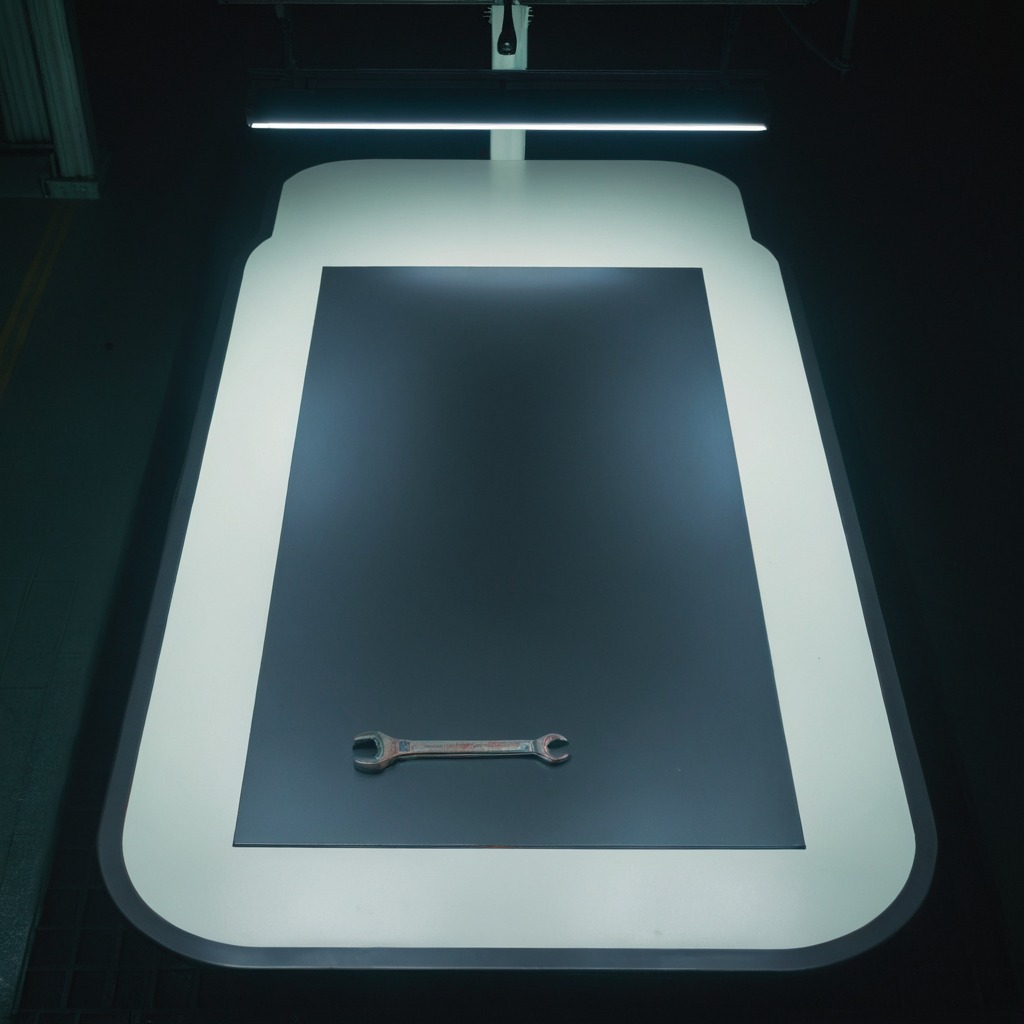
An wrench is lying on the clean empty table in a railway signal maintenance room lit by harsh overhead fluorescents.